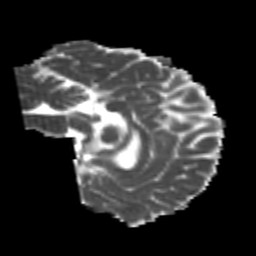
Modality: MD
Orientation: sagittal
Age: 22
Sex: female
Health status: healthy
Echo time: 0.074 s